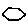
Label: hexagon